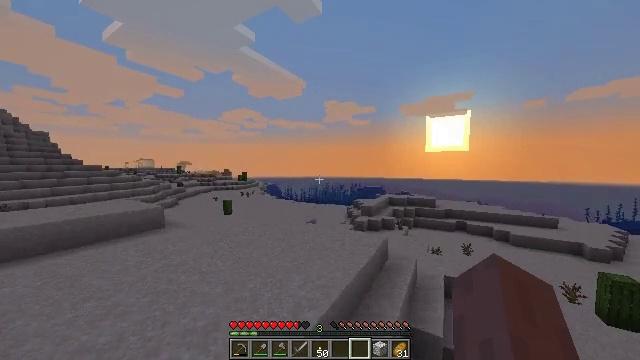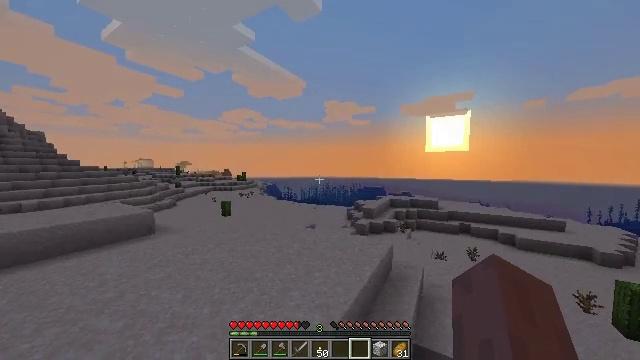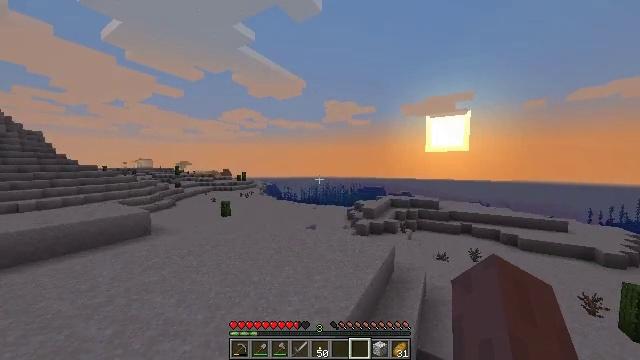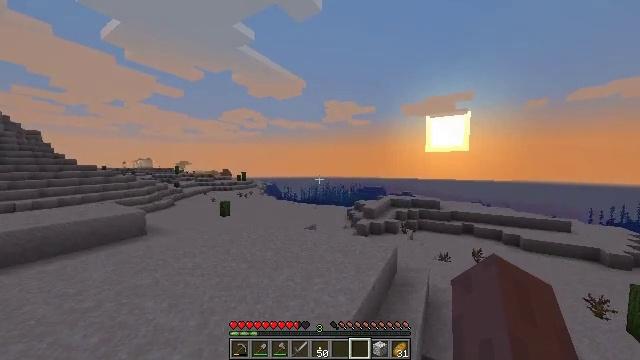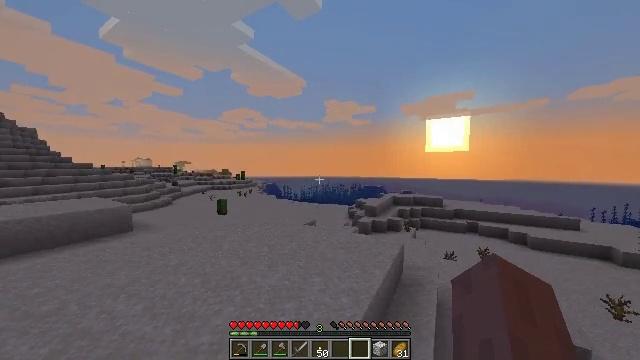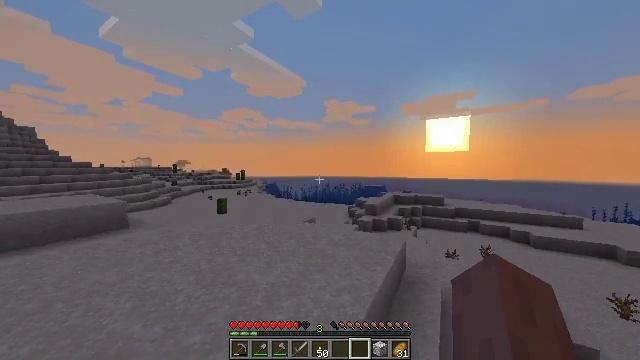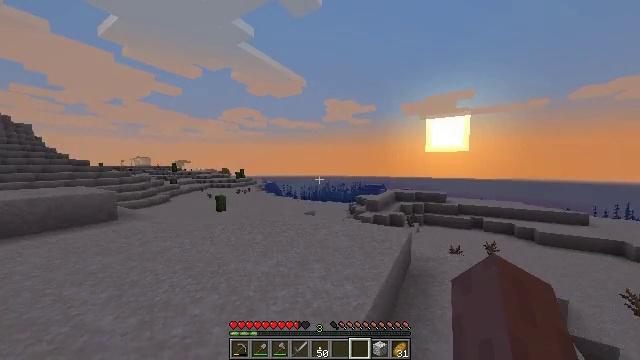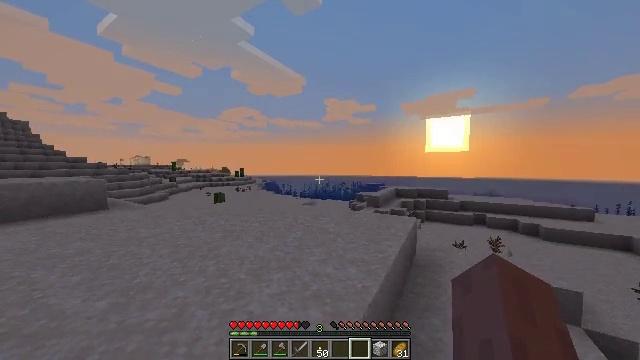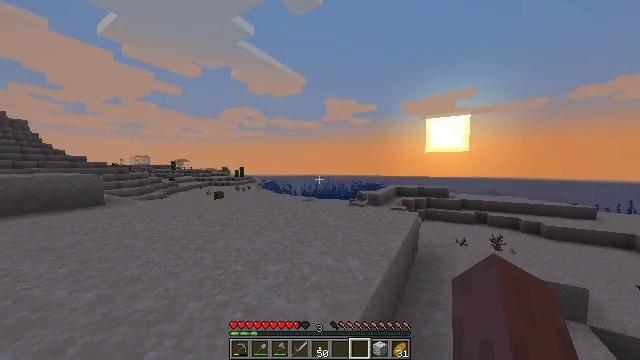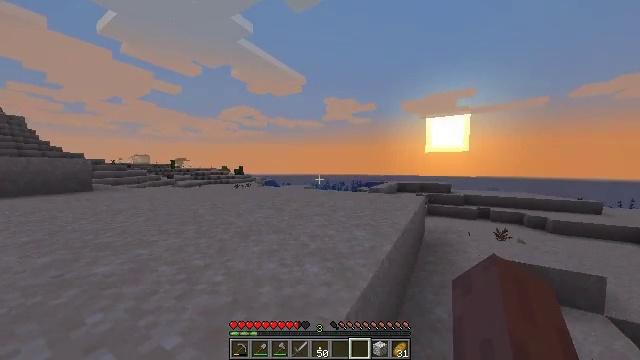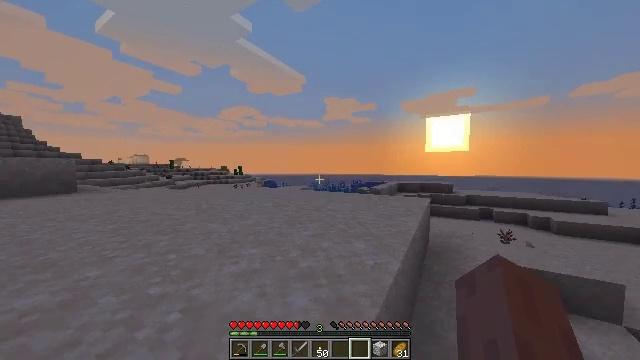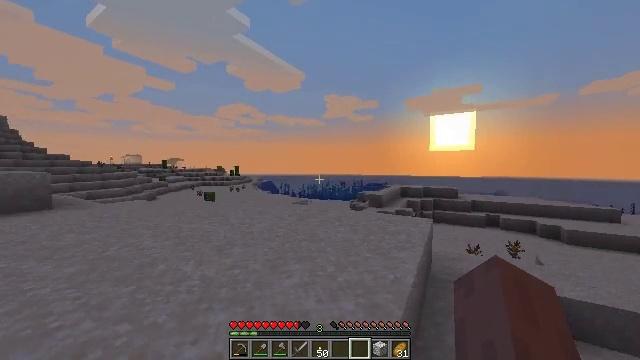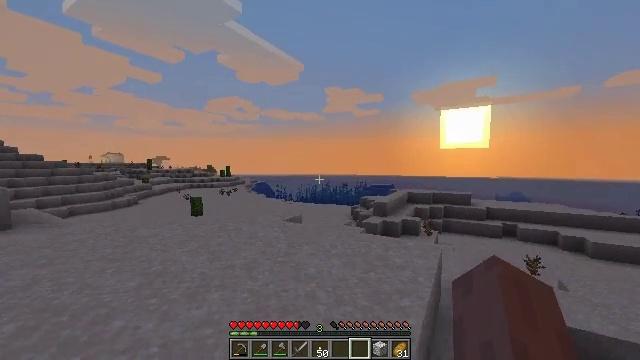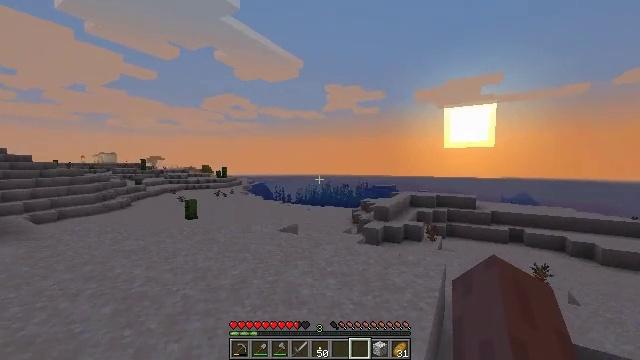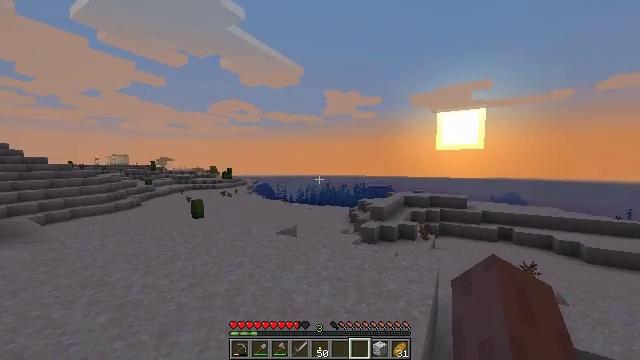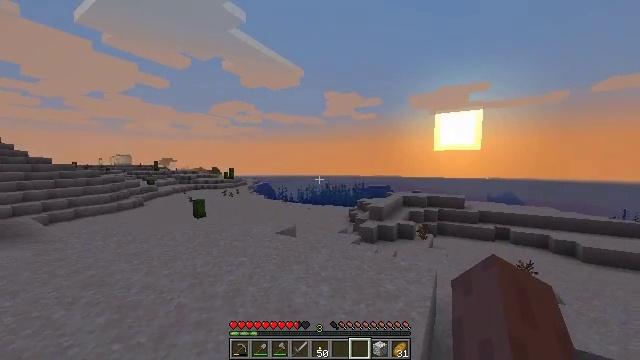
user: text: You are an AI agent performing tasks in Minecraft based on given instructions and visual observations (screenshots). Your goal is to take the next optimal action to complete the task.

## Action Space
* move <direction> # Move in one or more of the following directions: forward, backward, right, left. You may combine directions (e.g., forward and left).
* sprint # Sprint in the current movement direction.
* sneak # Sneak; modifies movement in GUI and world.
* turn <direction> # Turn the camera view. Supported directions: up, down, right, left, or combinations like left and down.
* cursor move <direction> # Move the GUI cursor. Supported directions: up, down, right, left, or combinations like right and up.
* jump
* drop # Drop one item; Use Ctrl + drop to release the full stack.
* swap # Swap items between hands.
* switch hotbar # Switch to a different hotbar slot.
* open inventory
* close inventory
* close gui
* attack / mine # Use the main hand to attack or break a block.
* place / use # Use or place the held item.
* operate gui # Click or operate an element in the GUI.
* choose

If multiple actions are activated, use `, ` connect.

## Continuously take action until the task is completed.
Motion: motion action
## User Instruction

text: Break the jungle button from its place.
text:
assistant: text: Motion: move forward, sprint, jump
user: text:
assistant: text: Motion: move forward, sprint, jump
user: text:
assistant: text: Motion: move forward, sprint, jump
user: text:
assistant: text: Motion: move forward, sprint, jump
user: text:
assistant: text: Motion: move forward, sprint, jump
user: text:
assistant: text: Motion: move forward, sprint, jump
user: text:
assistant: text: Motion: move forward, sprint, jump
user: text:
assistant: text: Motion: move forward, sprint, jump
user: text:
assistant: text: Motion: move forward, sprint, jump
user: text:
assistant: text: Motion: move forward, sprint, jump
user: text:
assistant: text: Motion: move forward, sprint, jump
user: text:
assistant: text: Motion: move forward, sprint, jump
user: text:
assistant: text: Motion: move forward, sprint, jump
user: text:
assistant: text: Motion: move forward, sprint, jump
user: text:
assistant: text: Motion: move forward, sprint, jump
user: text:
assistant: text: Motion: move forward, sprint, jump
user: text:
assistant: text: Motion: move forward, sprint, jump
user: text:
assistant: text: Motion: move forward, sprint, jump
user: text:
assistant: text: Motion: move forward, sprint, jump
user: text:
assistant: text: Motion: move forward, sprint, jump
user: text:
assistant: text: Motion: move forward, sprint, jump
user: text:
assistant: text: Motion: move forward, sprint, jump
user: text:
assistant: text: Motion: move forward and move left, sprint, jump
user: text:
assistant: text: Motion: move forward and move left, sprint
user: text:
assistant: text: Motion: move forward and move left, sprint
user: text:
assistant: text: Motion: move forward and move left, sprint
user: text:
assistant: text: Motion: move forward and move left, sprint
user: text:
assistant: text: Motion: move forward and move left, sprint
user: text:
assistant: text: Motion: move forward and move left, sprint
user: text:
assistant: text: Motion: move forward and move left, sprint